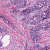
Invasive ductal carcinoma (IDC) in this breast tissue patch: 1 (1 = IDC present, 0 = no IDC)